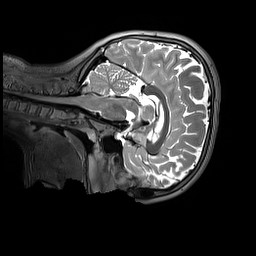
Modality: T2w
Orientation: sagittal
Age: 12
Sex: female
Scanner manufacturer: siemens
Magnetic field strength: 3 T
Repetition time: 3.2 s
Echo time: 0.408 s